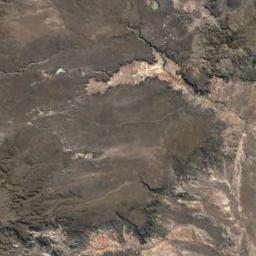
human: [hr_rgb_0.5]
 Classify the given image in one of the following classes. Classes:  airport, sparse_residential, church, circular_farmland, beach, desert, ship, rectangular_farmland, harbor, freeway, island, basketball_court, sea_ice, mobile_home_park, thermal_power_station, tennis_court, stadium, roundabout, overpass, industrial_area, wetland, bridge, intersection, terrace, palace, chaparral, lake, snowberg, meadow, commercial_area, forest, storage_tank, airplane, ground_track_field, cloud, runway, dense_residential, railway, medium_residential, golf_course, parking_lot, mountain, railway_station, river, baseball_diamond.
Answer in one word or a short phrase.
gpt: desert